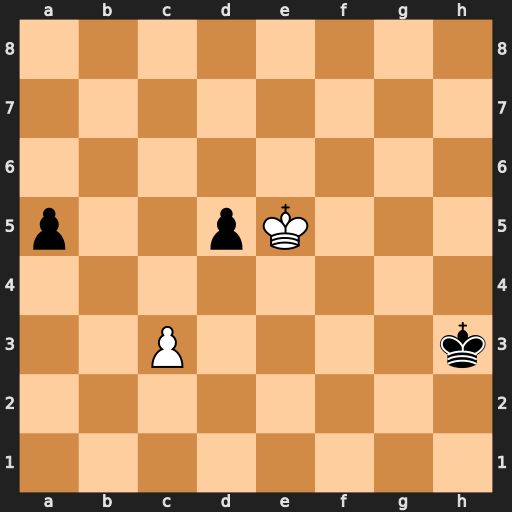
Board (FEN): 8/8/8/p2pK3/8/2P4k/8/8
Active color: w
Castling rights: -
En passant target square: -
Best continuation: Kxd5 a4 Kc4 a3 Kb3